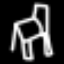
Label: chair